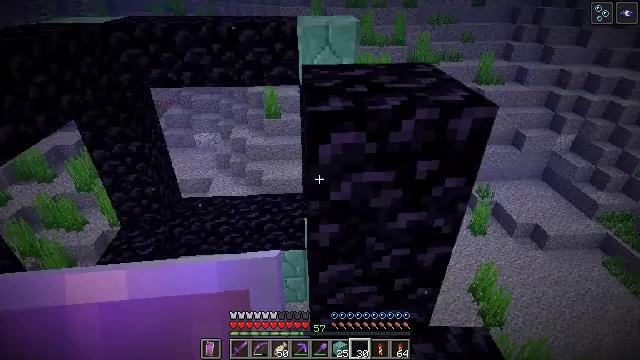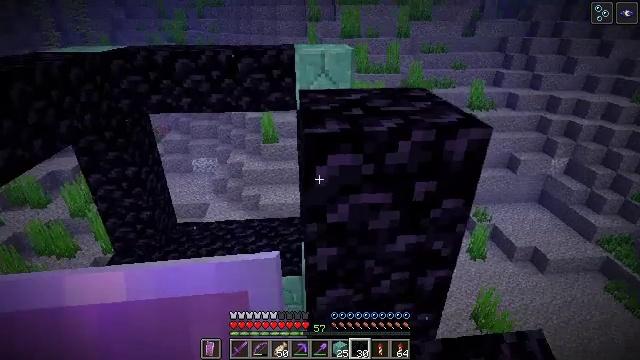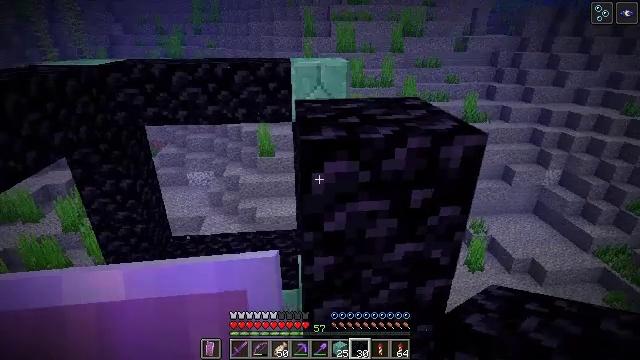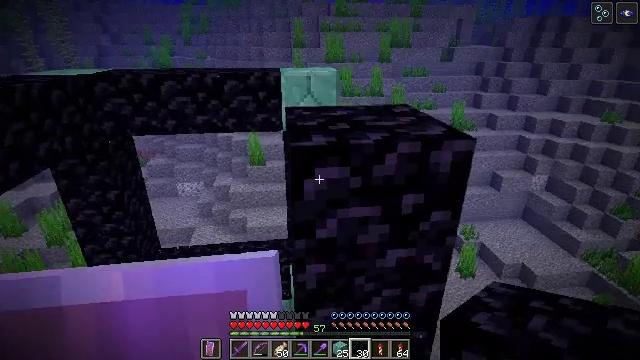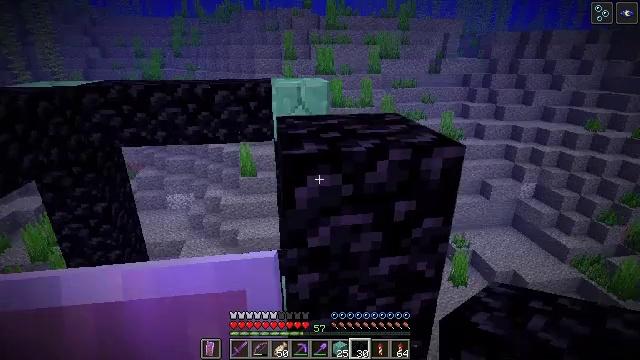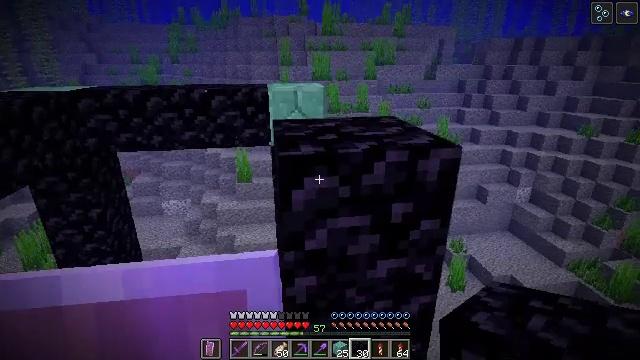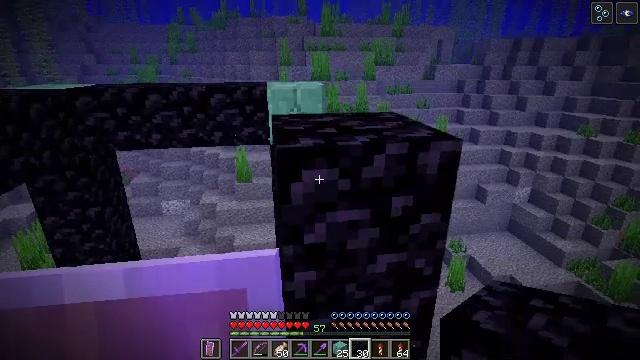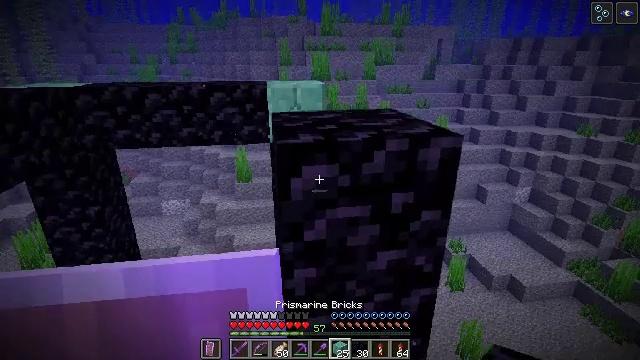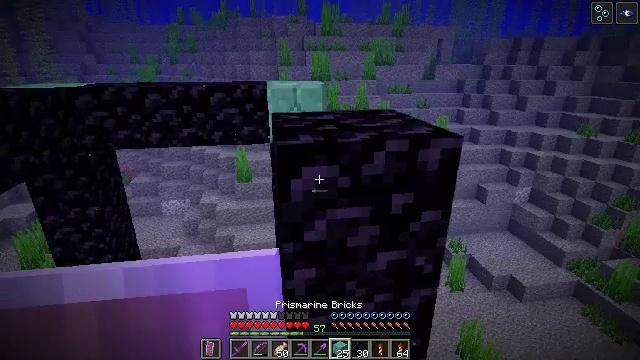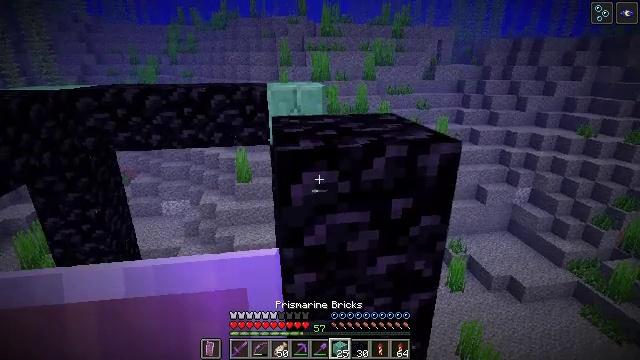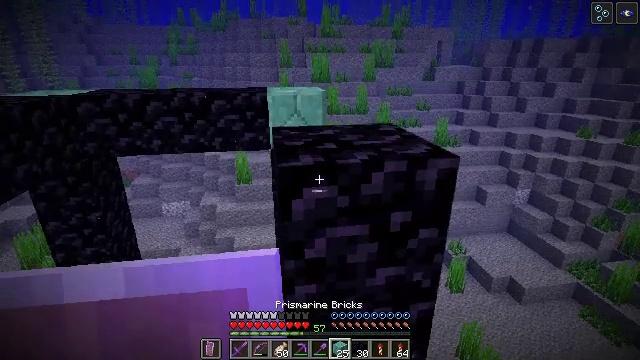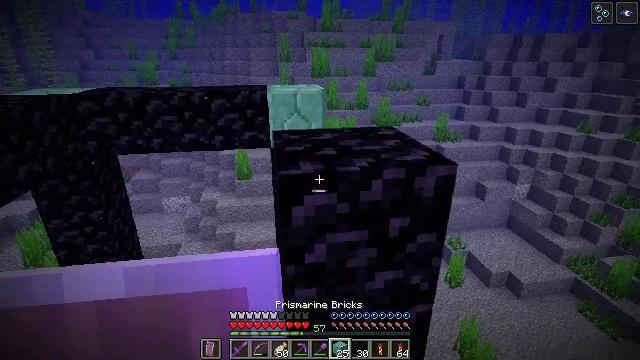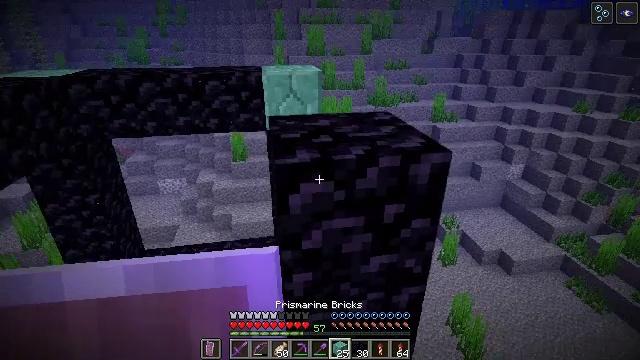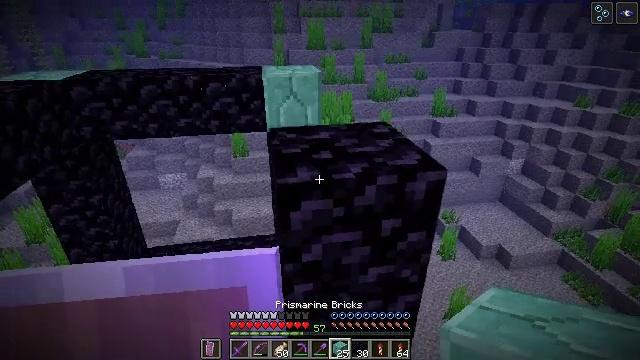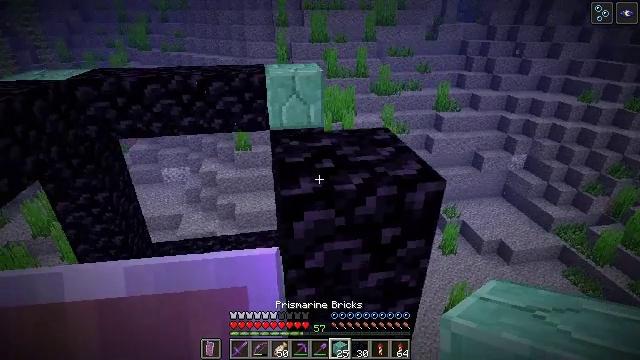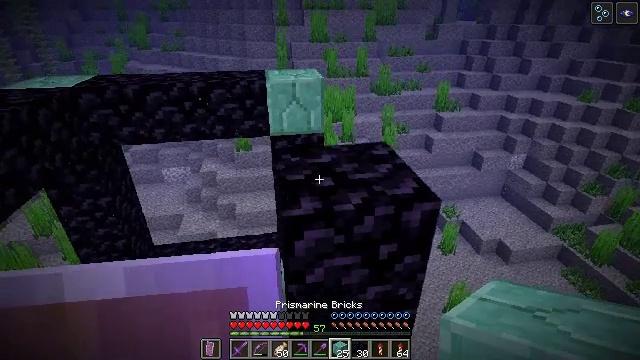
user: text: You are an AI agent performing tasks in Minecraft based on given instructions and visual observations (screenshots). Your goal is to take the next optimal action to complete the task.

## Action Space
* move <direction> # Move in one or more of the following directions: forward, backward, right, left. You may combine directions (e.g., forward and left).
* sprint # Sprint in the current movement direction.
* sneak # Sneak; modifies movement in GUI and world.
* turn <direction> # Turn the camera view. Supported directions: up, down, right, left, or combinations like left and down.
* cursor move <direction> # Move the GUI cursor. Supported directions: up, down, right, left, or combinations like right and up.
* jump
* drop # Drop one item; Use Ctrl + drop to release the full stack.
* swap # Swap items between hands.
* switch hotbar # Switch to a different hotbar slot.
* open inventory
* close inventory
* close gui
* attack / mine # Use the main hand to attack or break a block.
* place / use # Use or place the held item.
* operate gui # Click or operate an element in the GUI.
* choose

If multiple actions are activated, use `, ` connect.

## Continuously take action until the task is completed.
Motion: motion action
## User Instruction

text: Gather obsidian from a lava source.
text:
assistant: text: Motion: turn up
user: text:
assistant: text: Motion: turn up
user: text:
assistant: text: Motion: turn right and up
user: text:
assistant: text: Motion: turn right and up
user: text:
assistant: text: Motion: turn up
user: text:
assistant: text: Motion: no_op
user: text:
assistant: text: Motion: no_op
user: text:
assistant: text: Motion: jump
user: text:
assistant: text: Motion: jump
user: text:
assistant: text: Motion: jump
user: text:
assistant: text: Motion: turn down, jump
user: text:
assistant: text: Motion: turn down, jump
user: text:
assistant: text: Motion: turn down, jump
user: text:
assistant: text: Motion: turn down, jump
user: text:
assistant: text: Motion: jump
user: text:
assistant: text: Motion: jump
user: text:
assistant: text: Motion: no_op
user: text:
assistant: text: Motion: turn down
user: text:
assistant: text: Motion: no_op
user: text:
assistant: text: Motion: no_op
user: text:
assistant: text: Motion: no_op
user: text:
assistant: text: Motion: no_op
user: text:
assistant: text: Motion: no_op
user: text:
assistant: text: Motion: no_op
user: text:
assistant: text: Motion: no_op
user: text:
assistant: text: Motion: no_op
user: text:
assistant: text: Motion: no_op
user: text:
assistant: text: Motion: no_op
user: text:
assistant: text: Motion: no_op
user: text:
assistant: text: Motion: no_op